Interaction volume radius: 5 \u00c5
Interaction volume height: 20 \u00c5
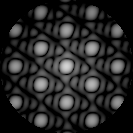
Disorder parameter: 0.01418